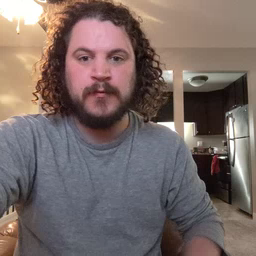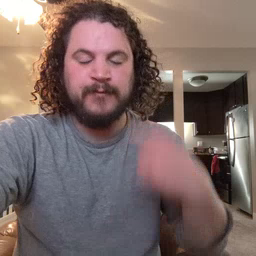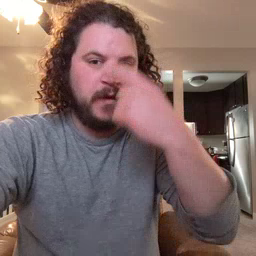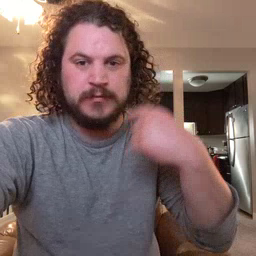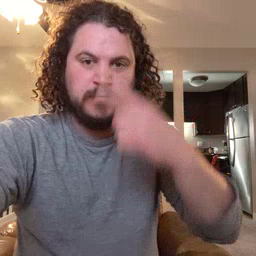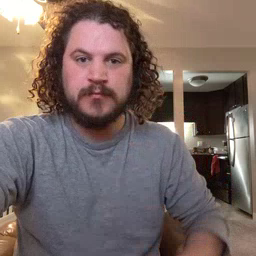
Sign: face